Interaction volume radius: 5 \u00c5
Interaction volume height: 25 \u00c5
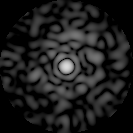
Disorder parameter: 0.8324